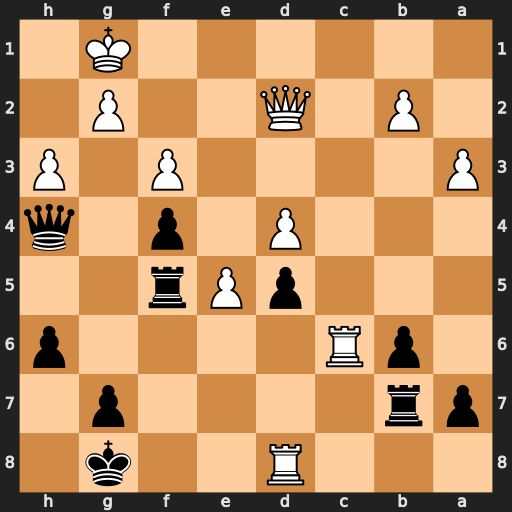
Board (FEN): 3R2k1/pr4p1/1pR4p/3pPr2/3P1p1q/P4P1P/1P1Q2P1/6K1
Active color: b
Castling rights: -
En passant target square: -
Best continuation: Qxd8 Qc2 Rf8